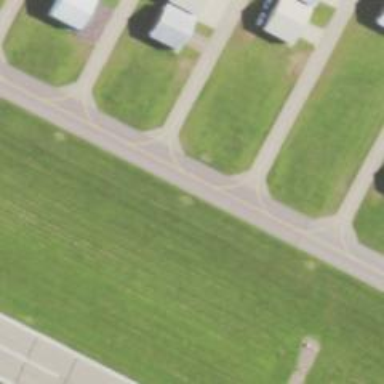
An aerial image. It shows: Image of taxiway at airport.